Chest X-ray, AP view. Patient: 30 years old, sex M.
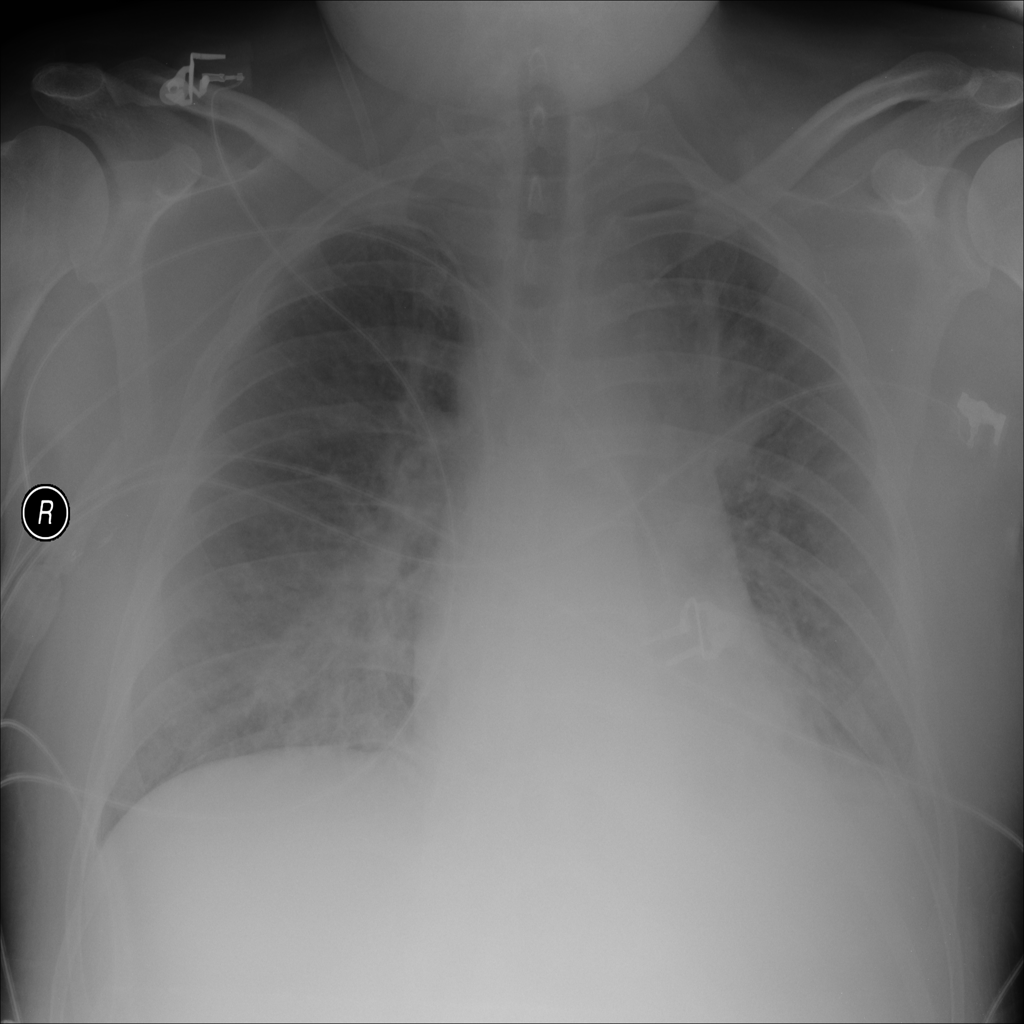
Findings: Consolidation